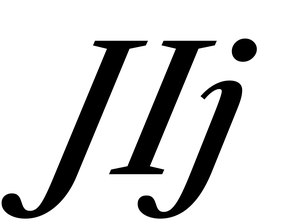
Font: LibreCaslonText-Italic_Medium_Italic